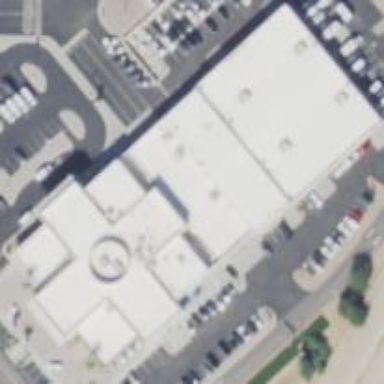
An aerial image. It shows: Building housing car shop.